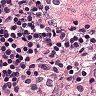
Metastatic tissue present: no